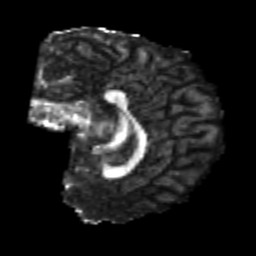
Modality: FA
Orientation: sagittal
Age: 21
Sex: male
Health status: healthy
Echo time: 0.074 s